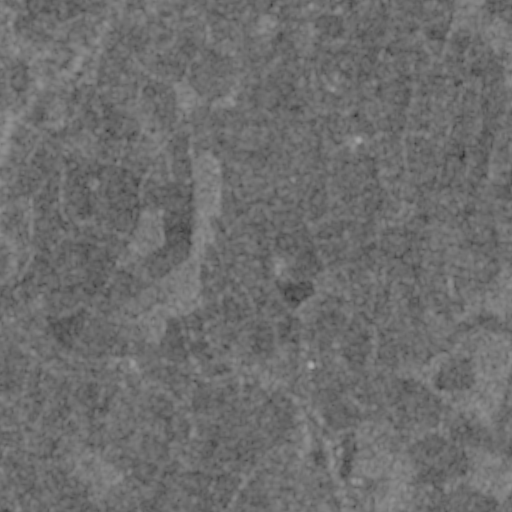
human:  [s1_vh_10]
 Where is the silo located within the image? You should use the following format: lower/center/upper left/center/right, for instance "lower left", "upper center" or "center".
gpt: The silo is located in the upper center of the image.
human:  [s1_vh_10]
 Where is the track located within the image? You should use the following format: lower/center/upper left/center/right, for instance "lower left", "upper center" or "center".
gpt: The track is located in the center right of the image.
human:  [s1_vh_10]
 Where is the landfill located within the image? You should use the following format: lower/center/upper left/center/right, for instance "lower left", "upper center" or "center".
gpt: There is no landfill in the image.

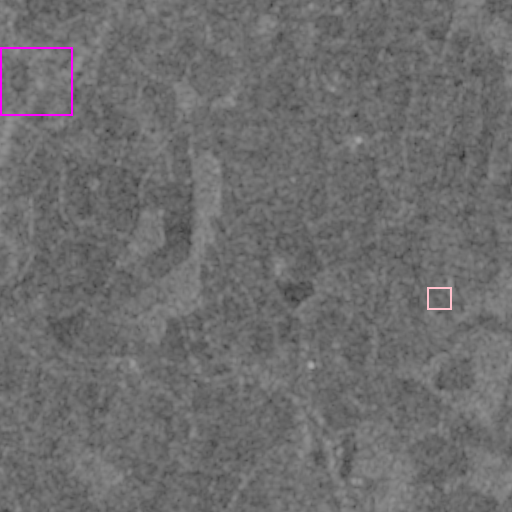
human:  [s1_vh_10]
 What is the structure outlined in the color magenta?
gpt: The structure outlined in magenta is a quarry.
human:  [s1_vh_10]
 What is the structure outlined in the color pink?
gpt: The structure outlined in pink is a track.
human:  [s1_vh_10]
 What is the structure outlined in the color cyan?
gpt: There is no cyan outline.